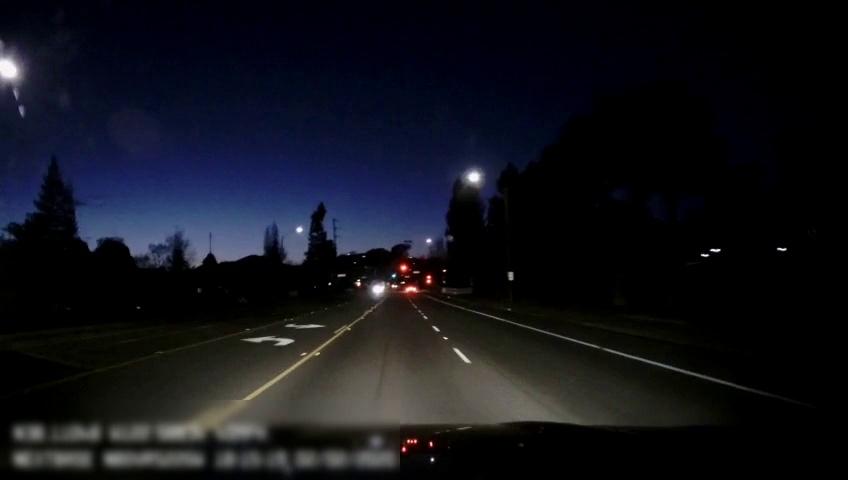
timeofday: Night
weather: Other
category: Drivable Space
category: Drivable Space
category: Vehicles | Car
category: Lanes | Alternate Lane
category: Lanes | Current Lane
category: Lanes | Current Lane
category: Lanes | Opposite Lane
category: Lanes | Opposite Lane